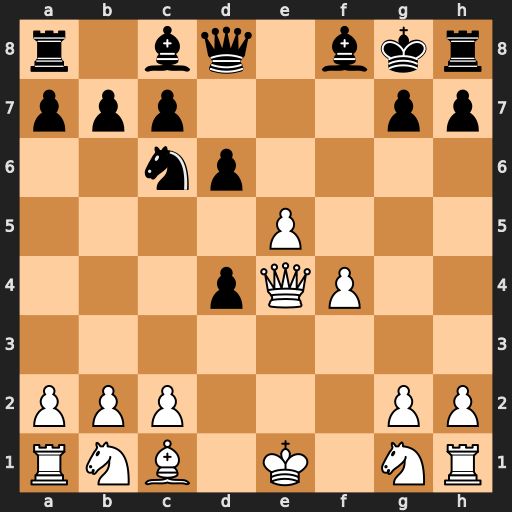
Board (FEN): r1bq1bkr/ppp3pp/2np4/4P3/3pQP2/8/PPP3PP/RNB1K1NR
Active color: w
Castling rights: KQ
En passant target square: -
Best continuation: Qd5+ Be6 Qxe6#